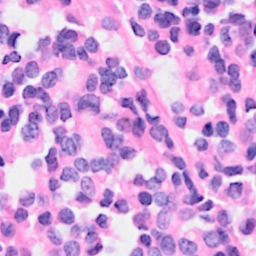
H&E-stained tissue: Breast